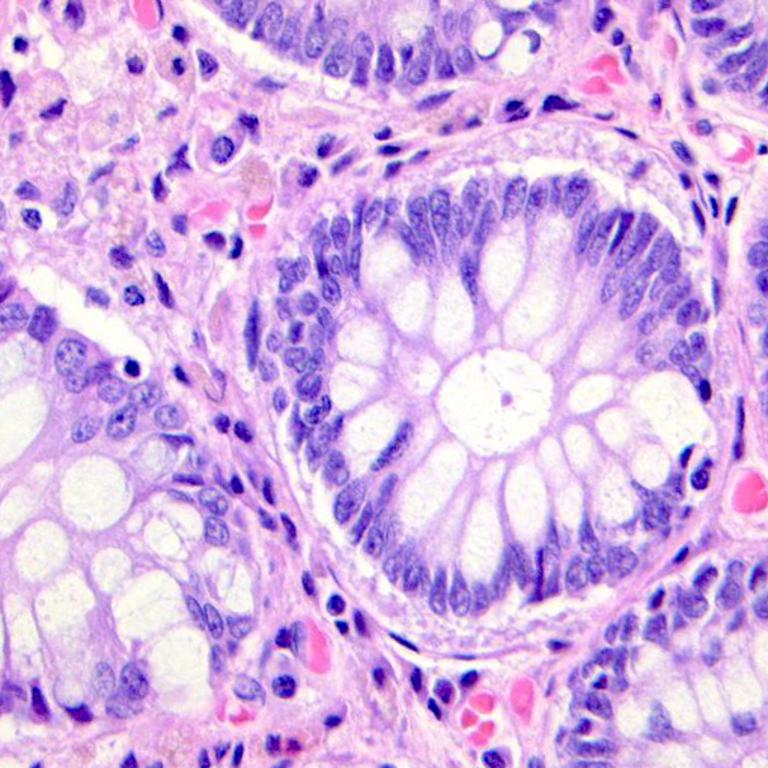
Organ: colon
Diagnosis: benign